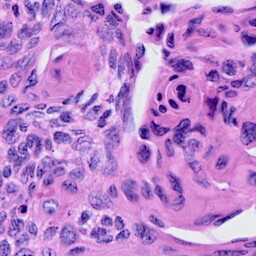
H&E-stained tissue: Cervix